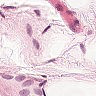
Metastatic tissue present: no